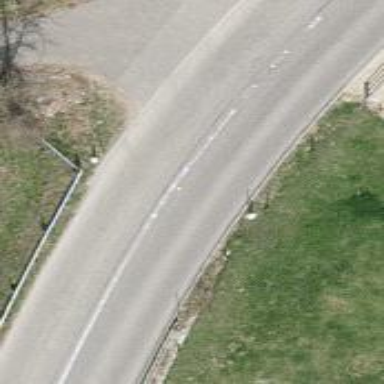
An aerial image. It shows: Tertiary road.